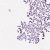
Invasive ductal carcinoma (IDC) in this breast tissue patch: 0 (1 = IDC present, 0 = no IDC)